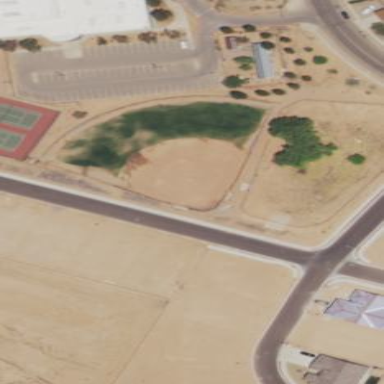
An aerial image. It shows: Baseball pitch for leisure land.